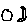
Label: moon